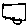
Label: car